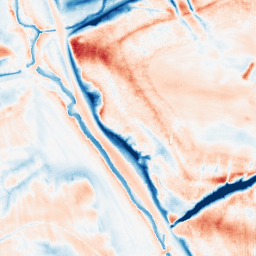
Category: classical
Decomposition family: gaussian_anisotropic
Decomposition parameters: sigma_x: 5
sigma_y: 10
Upsampling method: fft_zeropad
Upsampling parameters: scale: 8
Upsampling scale: 8